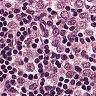
Metastatic tissue present: yes